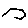
Label: hexagon